Field crop: maize
Growth stage: 2
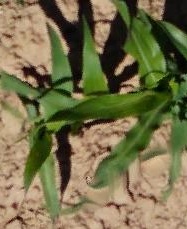
Species: maize